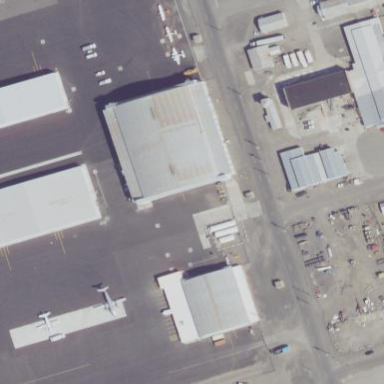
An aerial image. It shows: Hangar building located at airport.